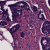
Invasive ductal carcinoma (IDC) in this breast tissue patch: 1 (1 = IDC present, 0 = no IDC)